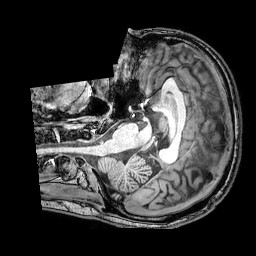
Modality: T1w
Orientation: axial
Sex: male
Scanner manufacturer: philips
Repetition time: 0.00807 s
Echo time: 0.00369 s